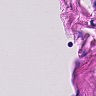
Metastatic tissue present: no